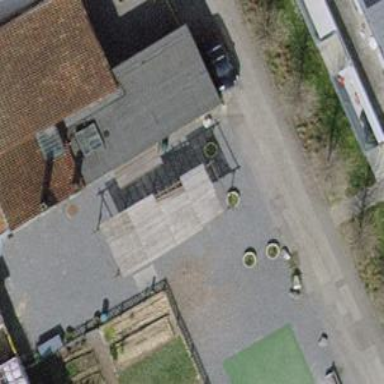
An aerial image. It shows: Barbecue facility.